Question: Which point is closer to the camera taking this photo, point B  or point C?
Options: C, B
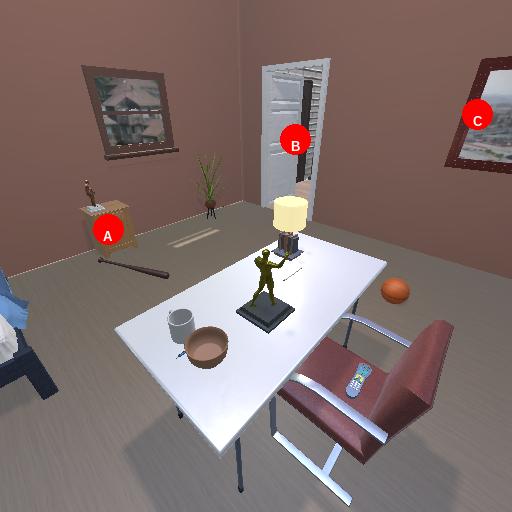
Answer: C